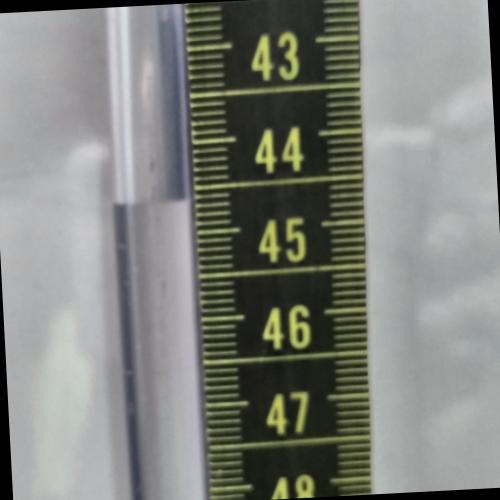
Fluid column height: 44.6 cm